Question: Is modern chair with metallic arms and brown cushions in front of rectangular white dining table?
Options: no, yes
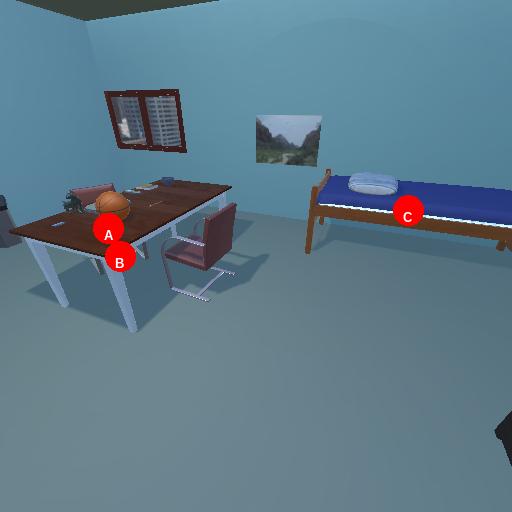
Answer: no